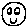
Label: smiley face